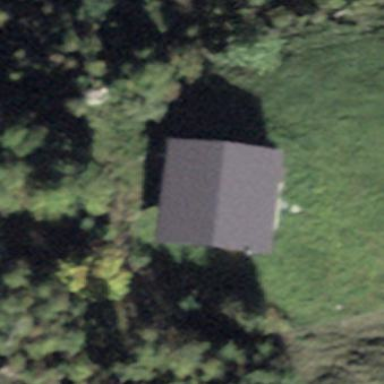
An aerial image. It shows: Farm auxiliary building.